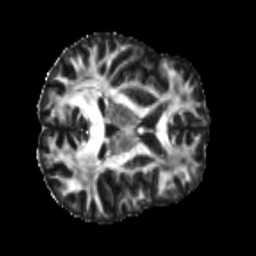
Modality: FA
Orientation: axial
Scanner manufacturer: siemens
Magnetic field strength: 3 T
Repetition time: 4 s
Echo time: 0.0594 s